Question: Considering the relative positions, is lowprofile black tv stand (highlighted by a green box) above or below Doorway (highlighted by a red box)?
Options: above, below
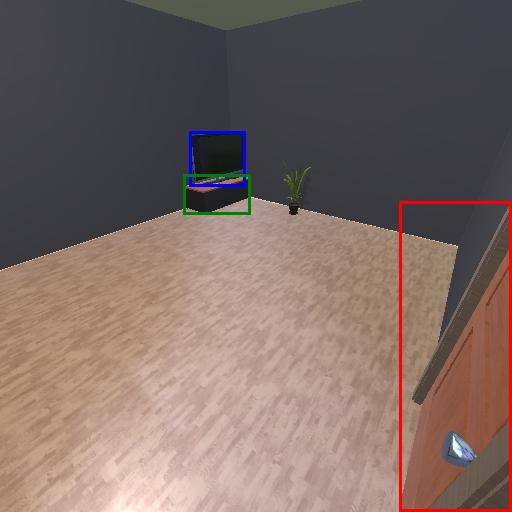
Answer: above